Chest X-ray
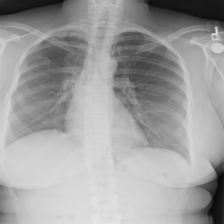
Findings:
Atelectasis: negative
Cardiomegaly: negative
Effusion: negative
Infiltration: negative
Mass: negative
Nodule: negative
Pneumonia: negative
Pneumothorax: negative
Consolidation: negative
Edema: negative
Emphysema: negative
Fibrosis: negative
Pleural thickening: negative
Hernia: negative